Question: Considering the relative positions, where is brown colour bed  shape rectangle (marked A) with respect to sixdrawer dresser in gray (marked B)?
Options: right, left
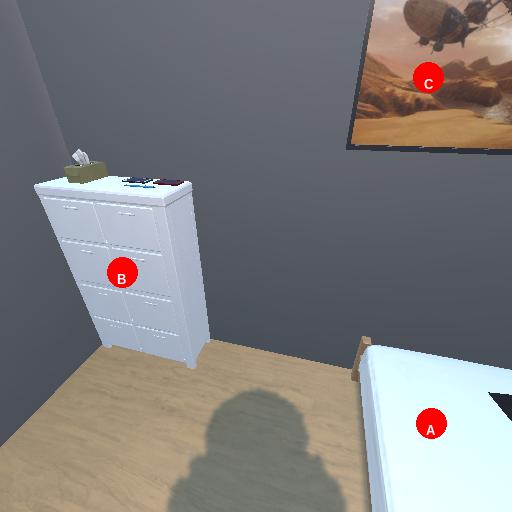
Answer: right